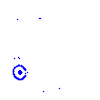
Particle: proton